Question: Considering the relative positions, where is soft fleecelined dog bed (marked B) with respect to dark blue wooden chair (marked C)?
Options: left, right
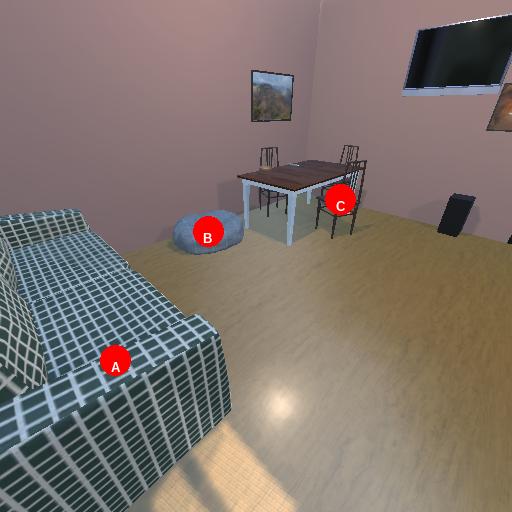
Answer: left